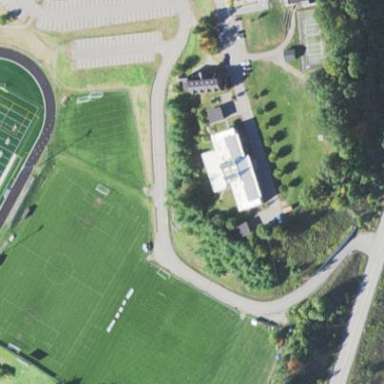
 suitable for leisure and sports activities."